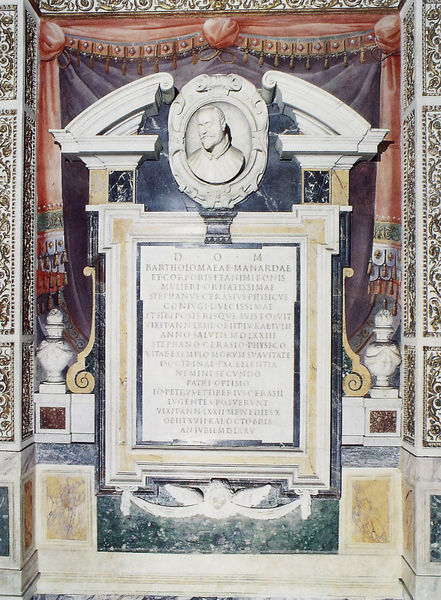
Titel: Cappella Cerasi
Standort: Rom, S. Maria del Popolo, Cappella Cerasi (EU - I - Latium)
Schlagwörter: mann, säulen, wand, vorhang, oval, dekoration, büste, vasen, denkmal, text